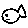
Label: fish